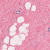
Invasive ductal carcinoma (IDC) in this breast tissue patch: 0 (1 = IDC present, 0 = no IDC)